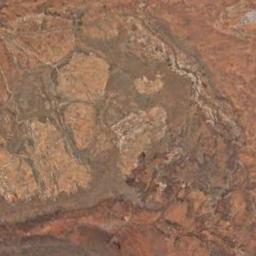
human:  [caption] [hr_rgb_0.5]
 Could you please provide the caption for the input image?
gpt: The desert has orange soil and some hills .

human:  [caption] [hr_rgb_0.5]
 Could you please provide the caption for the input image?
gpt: This is a orange desert with brown gullys .

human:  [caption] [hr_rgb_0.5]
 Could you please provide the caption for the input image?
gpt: The desert is on the hill full of yellow sand .

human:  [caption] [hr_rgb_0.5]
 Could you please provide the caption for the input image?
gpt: Nothing else can be seen in this desert .

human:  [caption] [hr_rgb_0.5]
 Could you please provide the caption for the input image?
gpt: A hazel desert covered by bare land .